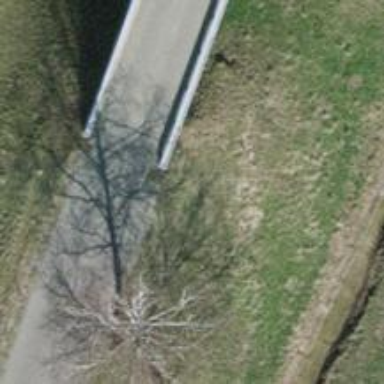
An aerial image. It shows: Tertiary road on asphalt surface on bridge.